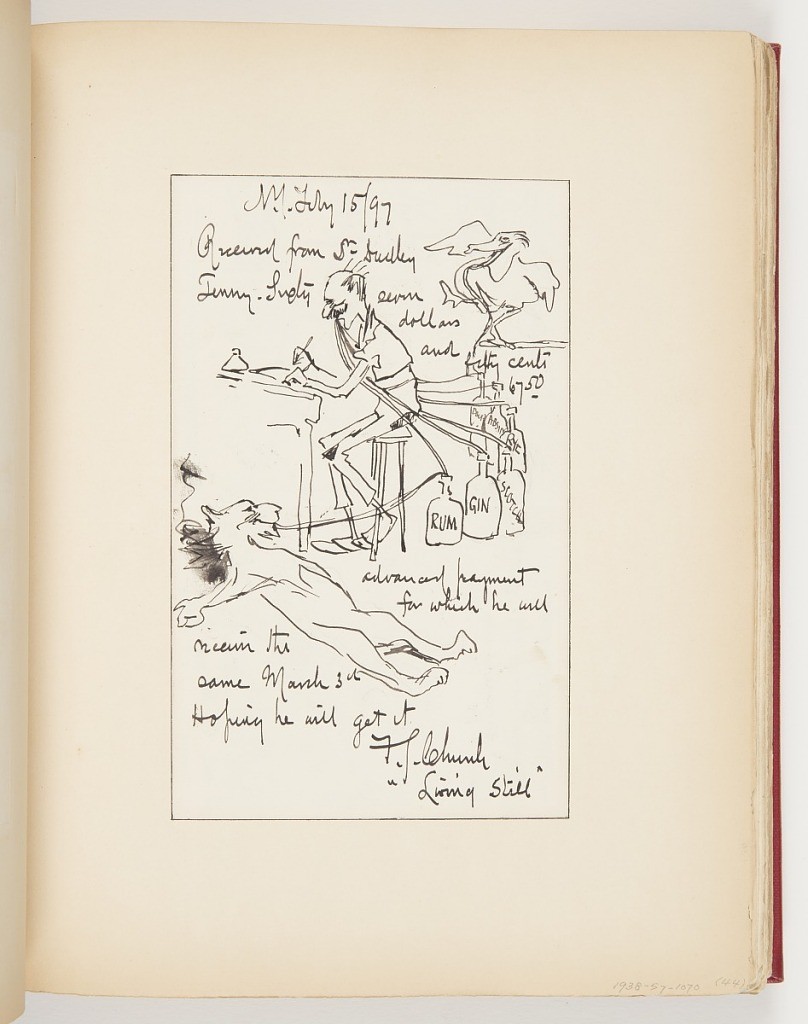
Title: Letter to Dr. Dudley Tenney
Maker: Frederick Stuart Church, American, 1842–1924
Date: July 15, 1897
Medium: Pen and black ink on paper
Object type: Ephemera
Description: Illustrated letter with caricature of F.S. Church at his desk drinking through a long straw. Large cat on its back at left and pelican at right, both drinking as well. At right, straws conntected to jugs labeled rum, gin, scotch, rye, absin[the], and bour[bon].